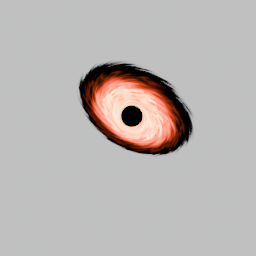
Label: nature